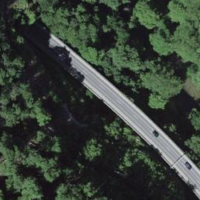
EUNIS habitat code: 57
Species observed at this site:
Cardamine heptaphylla